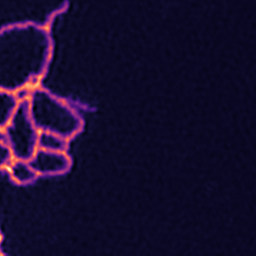
Label: Super-resolution ER image